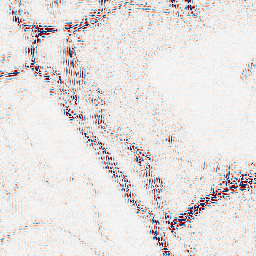
Category: wavelet
Decomposition family: wavelet_reverse_biorthogonal
Decomposition parameters: wavelet: rbio5.5
level: 2
Upsampling method: sinc_hamming
Upsampling parameters: scale: 4
kernel_size: 8
Upsampling scale: 4